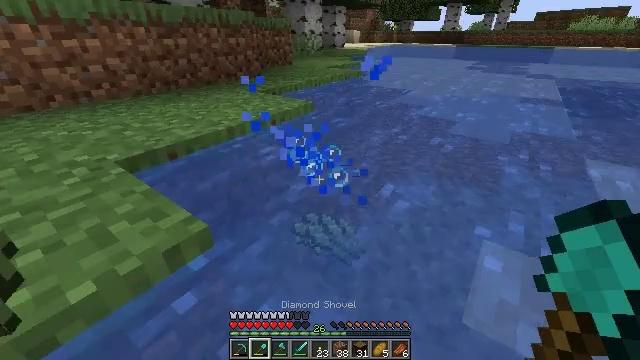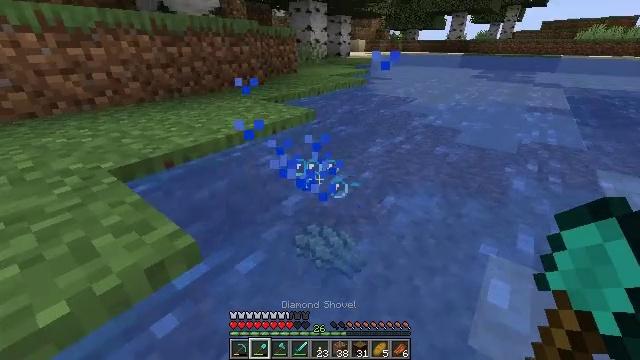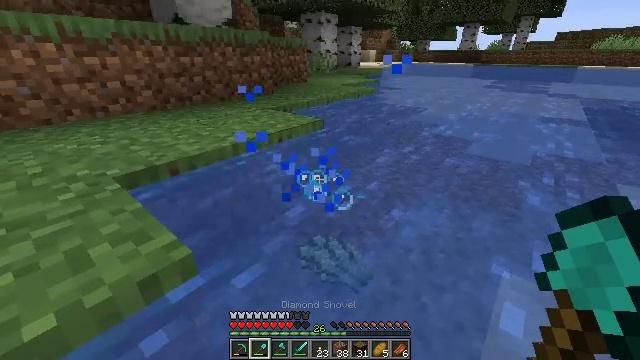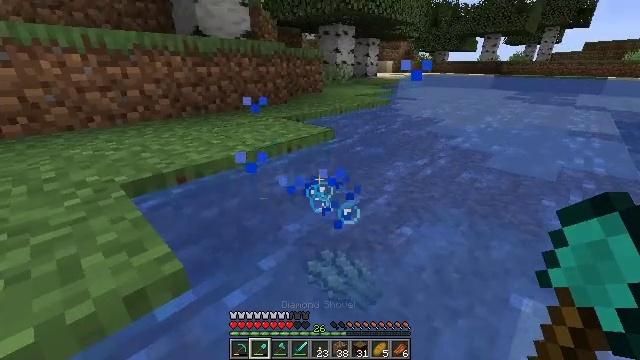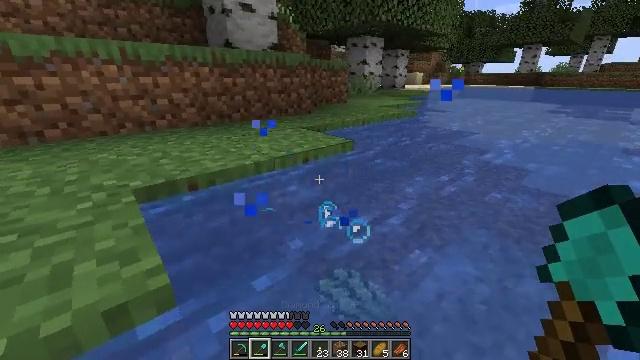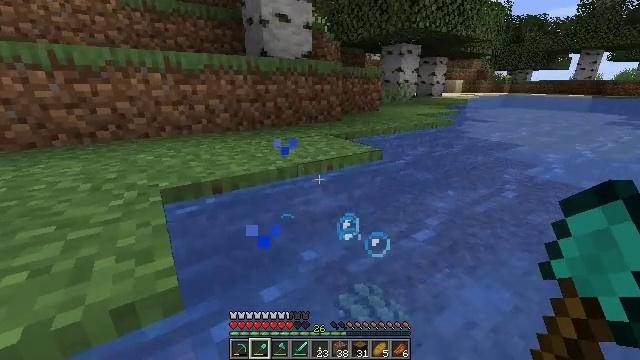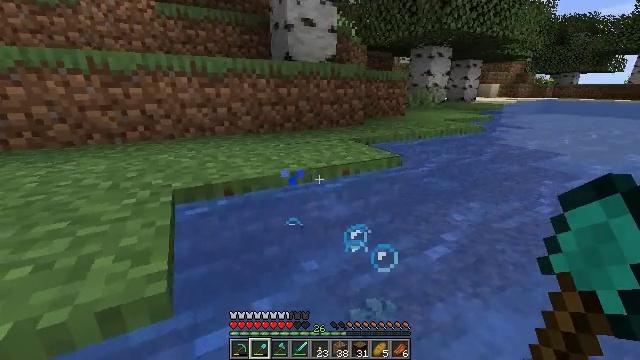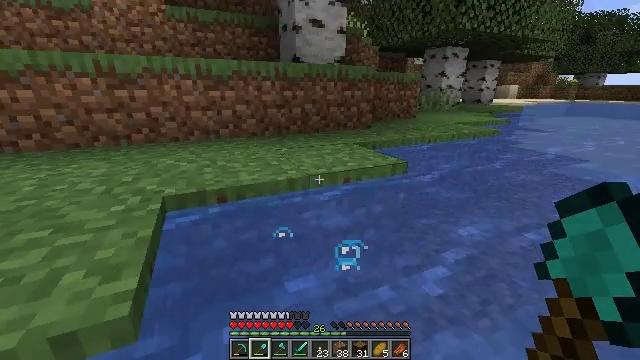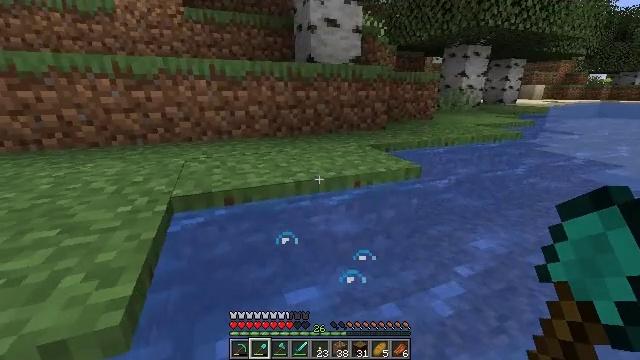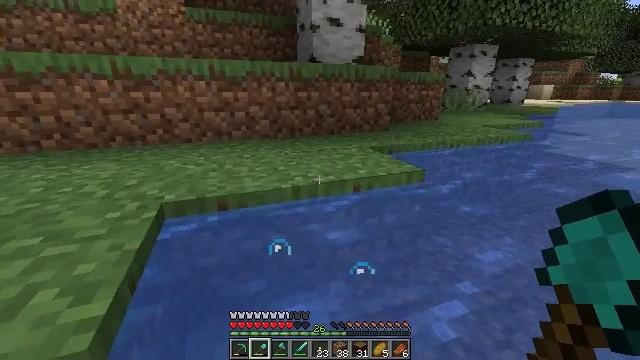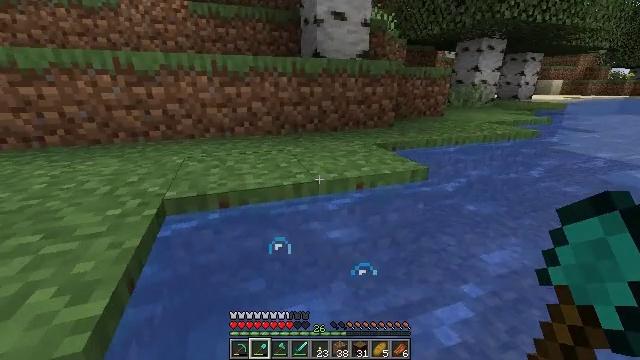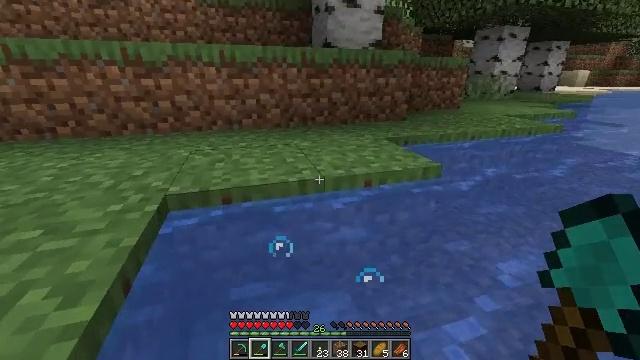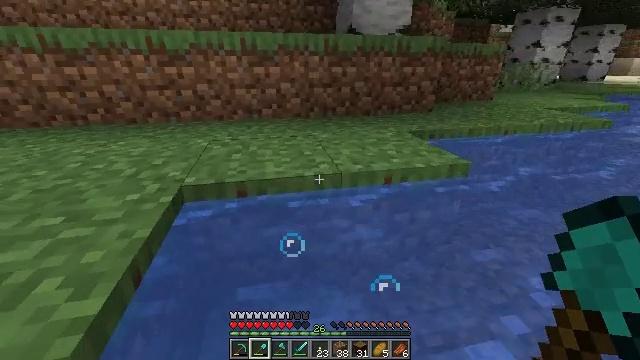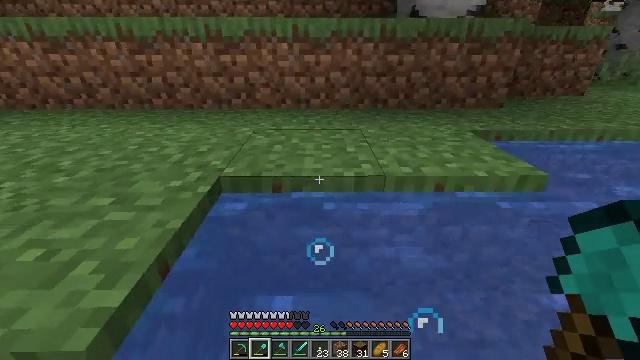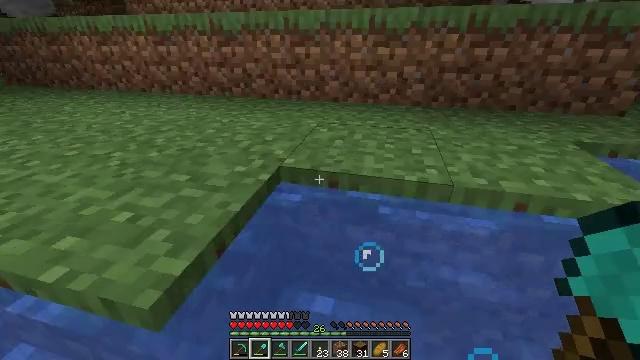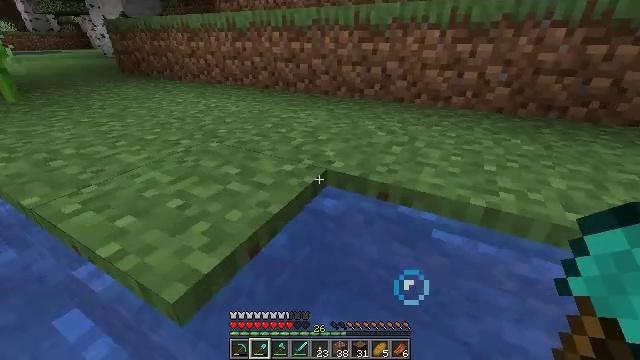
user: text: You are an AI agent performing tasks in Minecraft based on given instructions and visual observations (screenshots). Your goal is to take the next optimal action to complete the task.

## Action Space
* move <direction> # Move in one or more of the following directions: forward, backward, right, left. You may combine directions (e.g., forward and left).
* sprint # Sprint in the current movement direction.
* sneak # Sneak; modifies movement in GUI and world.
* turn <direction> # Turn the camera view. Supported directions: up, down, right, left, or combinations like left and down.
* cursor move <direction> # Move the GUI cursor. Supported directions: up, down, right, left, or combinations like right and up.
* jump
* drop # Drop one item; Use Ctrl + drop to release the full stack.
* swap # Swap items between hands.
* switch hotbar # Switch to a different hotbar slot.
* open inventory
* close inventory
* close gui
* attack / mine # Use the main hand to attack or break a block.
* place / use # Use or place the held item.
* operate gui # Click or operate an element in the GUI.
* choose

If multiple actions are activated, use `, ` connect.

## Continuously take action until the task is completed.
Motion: motion action
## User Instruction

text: Cut down the sugar cane stalks.
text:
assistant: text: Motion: move forward and move right, turn left and up
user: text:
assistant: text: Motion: move forward and move right, turn left and up
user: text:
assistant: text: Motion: move forward and move right, turn left and up
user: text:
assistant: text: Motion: move forward and move right, turn left and up
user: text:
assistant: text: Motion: move forward and move right, turn left and up
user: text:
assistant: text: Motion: move forward and move right, turn left
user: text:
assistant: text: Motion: move forward, turn left
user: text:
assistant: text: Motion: move forward, turn left
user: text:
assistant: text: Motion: move forward, turn left
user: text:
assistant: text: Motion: move forward
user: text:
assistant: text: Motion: move forward, turn left and down
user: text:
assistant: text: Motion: move forward, turn left and down
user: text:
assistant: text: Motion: move forward, turn left and down
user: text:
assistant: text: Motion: move forward, turn left and down
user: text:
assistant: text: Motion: move forward, turn left
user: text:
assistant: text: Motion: move forward, turn left
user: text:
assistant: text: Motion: move forward, turn left
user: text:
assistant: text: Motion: move forward, turn left
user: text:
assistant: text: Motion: move forward, jump
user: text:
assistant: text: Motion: move forward, jump
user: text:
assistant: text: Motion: move forward, jump
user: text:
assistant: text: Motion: move forward, turn left, jump
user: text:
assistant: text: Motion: move forward, turn left, jump
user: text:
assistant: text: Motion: move forward, turn left, jump
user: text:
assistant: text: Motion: move forward, turn left and up, jump
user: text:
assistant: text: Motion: move forward, turn left and up, jump
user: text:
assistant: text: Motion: move forward, turn left, jump
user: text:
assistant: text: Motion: move forward, jump
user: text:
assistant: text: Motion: move forward, turn left, jump
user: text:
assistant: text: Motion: move forward, turn left and up, jump